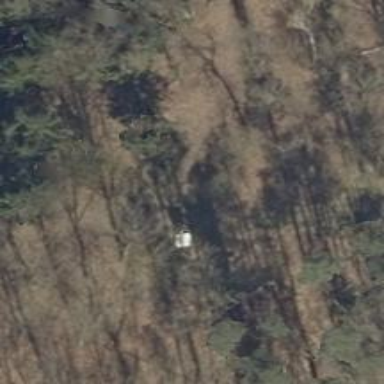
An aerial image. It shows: Hunting stand.